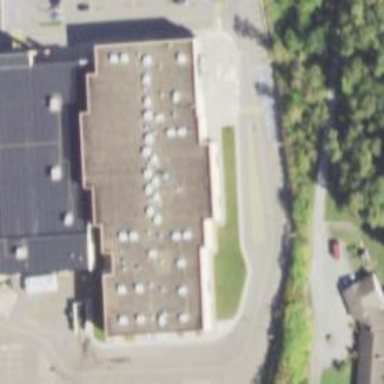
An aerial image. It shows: Cinema building.